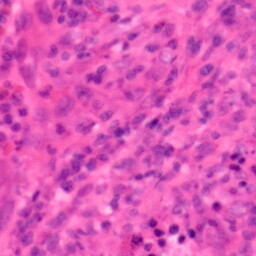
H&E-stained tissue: Colon